Field crop: maize
Growth stage: 2
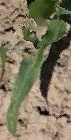
Species: maize